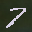
Label: 7